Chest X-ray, AP view. Patient: 49 years old, sex M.
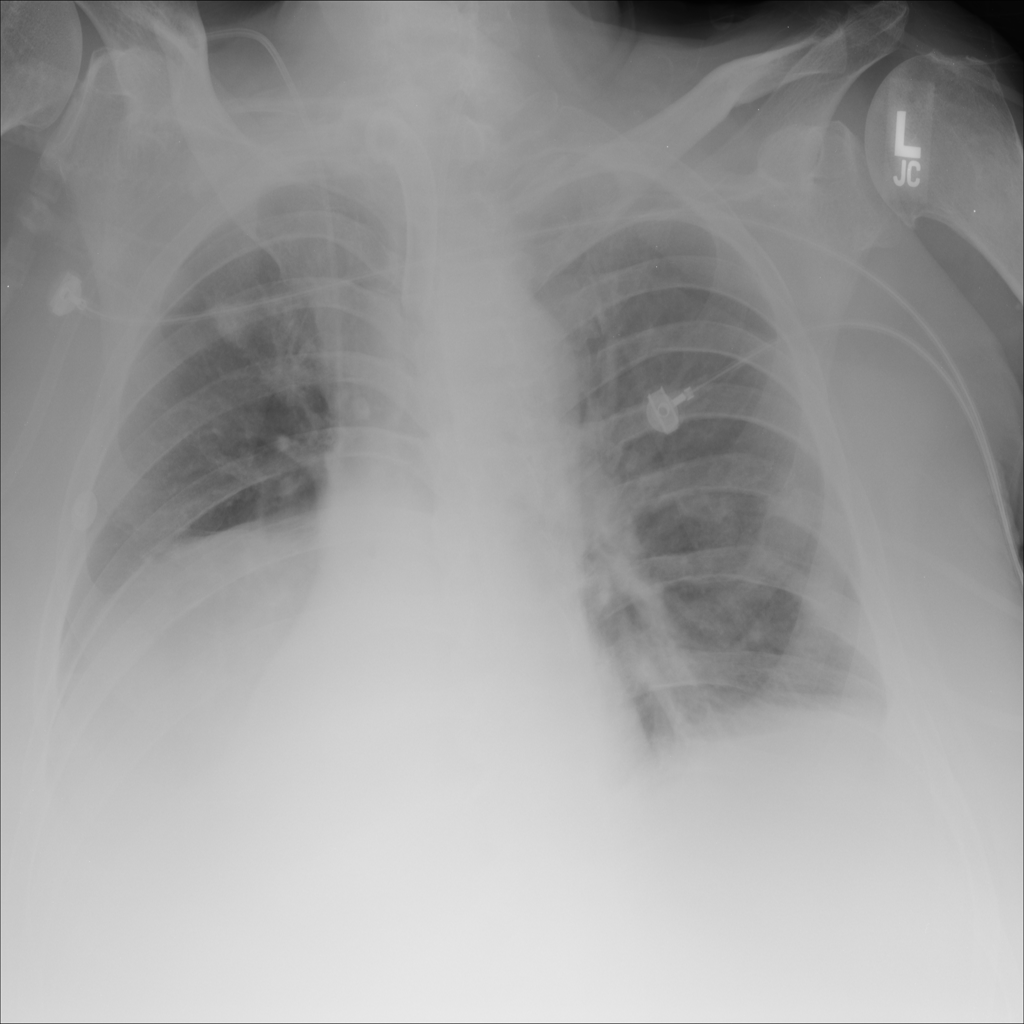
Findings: No Finding